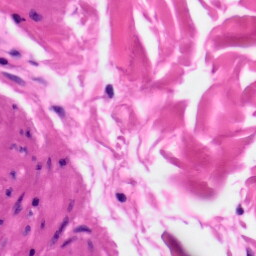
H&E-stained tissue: Skin